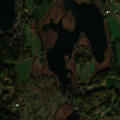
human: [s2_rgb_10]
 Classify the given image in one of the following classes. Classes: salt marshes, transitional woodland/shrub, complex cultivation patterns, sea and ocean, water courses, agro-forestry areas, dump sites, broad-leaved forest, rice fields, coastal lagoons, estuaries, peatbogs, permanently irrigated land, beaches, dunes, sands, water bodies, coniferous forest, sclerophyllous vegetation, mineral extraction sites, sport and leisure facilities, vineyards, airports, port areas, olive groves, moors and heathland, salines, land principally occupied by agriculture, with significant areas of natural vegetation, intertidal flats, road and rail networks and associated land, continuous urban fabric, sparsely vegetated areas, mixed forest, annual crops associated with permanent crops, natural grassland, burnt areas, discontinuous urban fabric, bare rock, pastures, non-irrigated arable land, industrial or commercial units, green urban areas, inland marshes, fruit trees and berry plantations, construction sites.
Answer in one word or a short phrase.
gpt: land principally occupied by agriculture, with significant areas of natural vegetation, coniferous forest, mixed forest, water bodies, sea and ocean